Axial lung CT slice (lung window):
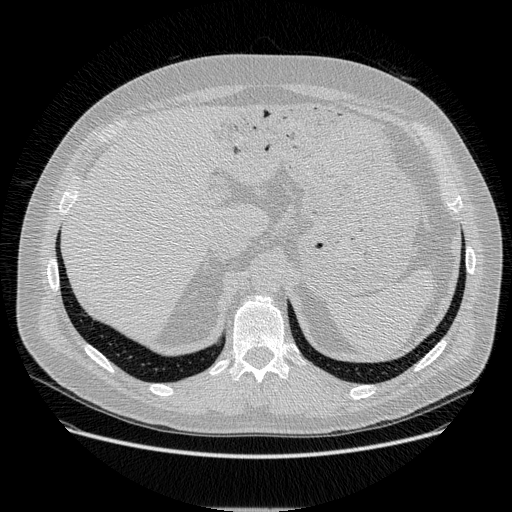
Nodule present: no